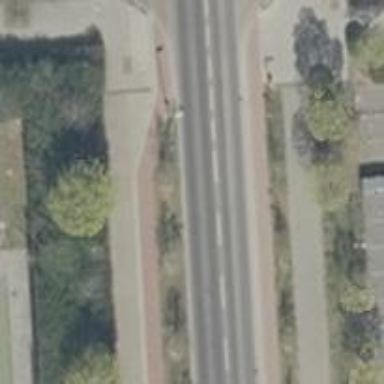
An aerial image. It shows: Avenue lined with deciduous broadleaved trees.